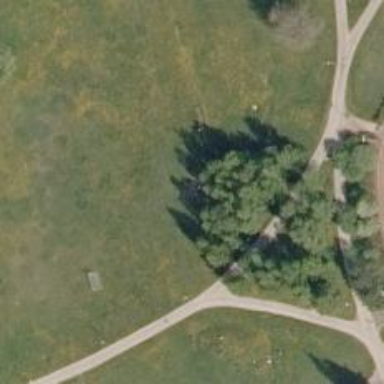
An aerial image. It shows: Disc golf basket.